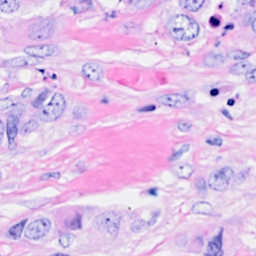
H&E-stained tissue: Breast